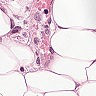
Metastatic tissue present: yes